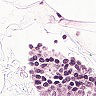
Metastatic tissue present: no